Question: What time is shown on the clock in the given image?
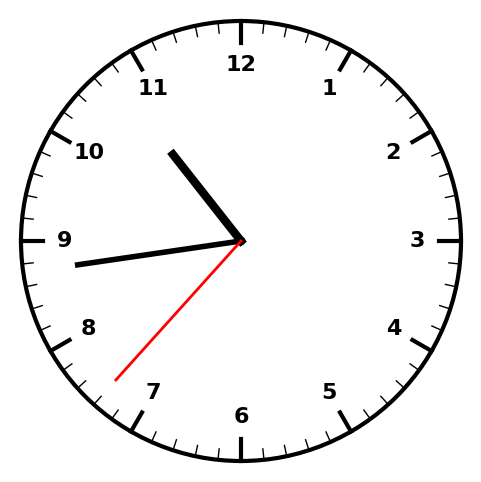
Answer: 10:43:37